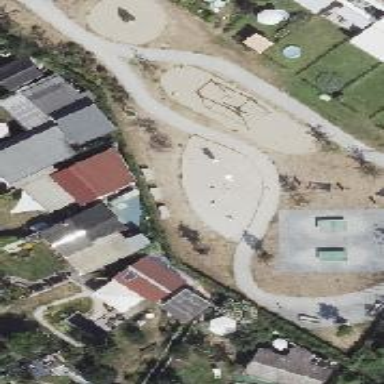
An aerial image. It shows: Playground area for leisure activities on the land.